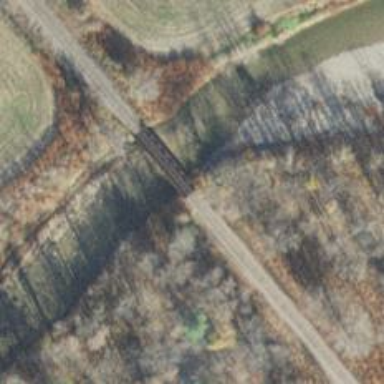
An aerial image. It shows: Railway bridge.